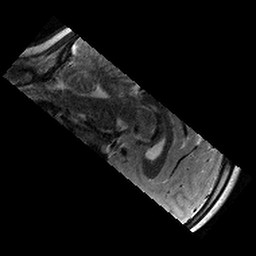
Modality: T2w
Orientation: sagittal
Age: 9
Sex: female
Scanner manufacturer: siemens
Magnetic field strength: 3 T
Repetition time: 9.23 s
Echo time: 0.067 s